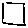
Label: square